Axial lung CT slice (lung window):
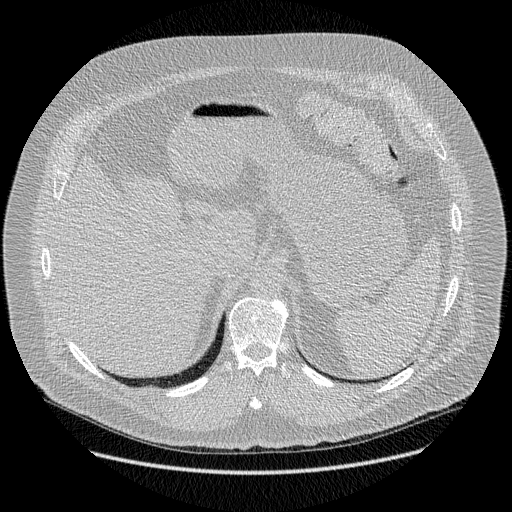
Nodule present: no